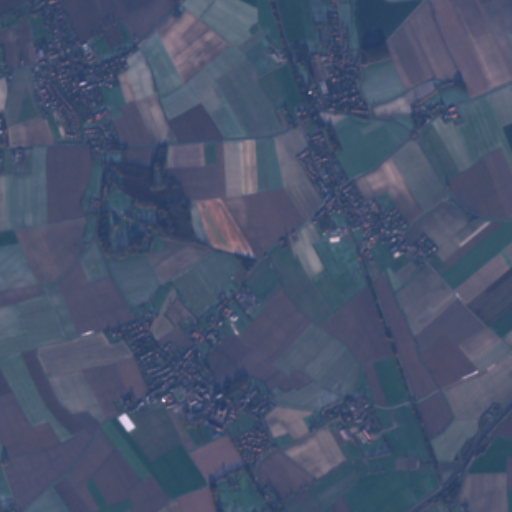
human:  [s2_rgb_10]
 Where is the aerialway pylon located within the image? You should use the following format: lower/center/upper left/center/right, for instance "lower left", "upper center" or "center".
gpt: The aerialway pylon is located in the lower center of the image.
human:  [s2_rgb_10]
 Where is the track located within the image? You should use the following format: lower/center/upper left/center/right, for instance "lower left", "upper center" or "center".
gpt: The track is located in the lower center of the image.
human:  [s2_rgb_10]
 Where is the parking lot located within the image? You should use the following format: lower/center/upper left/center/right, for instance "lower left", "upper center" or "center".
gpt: There is no parking lot in the image.